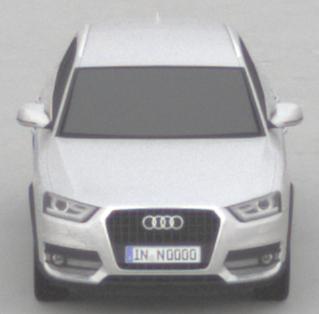
Make: Audi
Model: Q3 1.4 TFSI
Detailed model: Q3 (8U)
Model produced from: 2013/07
Model produced until: 2014/10
Doors: 5
Color: white
Road condition: dry road
Daytime: morning or afternoon
Contrast: low contrast